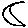
Label: moon